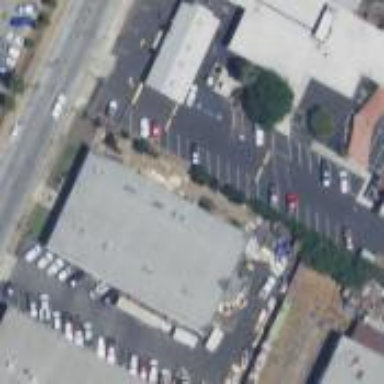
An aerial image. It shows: Warehouse building.